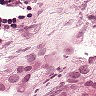
Metastatic tissue present: yes